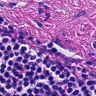
Metastatic tissue present: yes